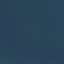
Land use / land cover class: SeaLake